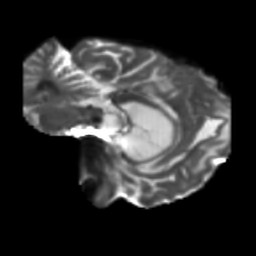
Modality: T2w
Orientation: sagittal
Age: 71
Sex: female
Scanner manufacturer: siemens
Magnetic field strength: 3 T
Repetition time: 5.47 s
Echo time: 0.0854 s